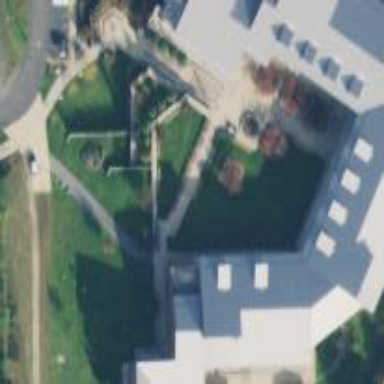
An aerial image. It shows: School building.